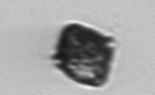
Label: Kryptoperidinium_triquetrum